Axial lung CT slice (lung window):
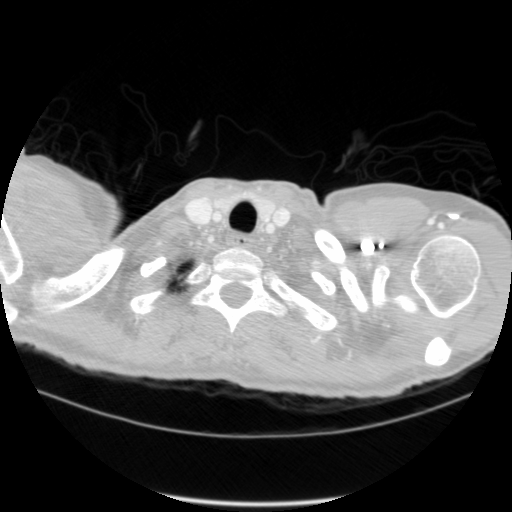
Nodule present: no